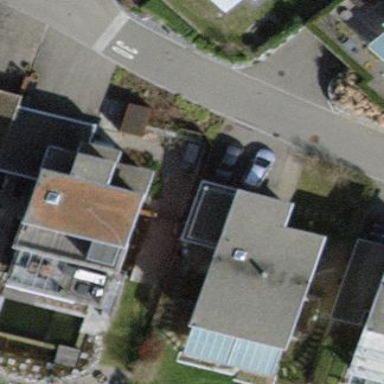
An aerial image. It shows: Detached building.